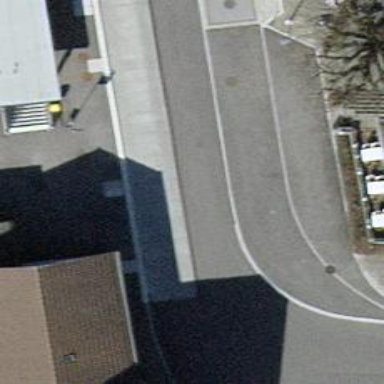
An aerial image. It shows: Bus stop equipped with public transport stop position.